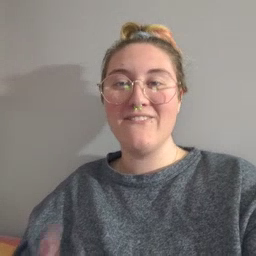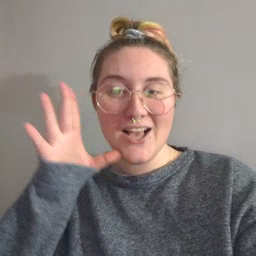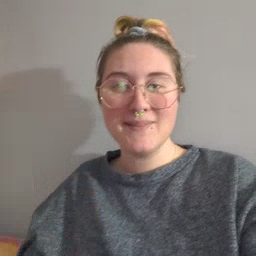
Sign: farm